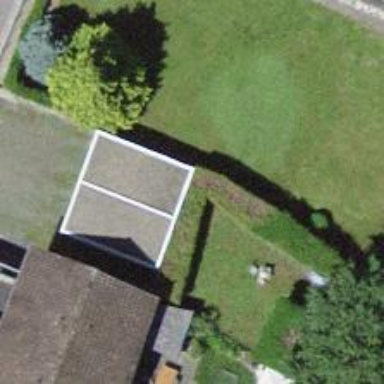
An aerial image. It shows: Garage.